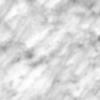
Label: no_change